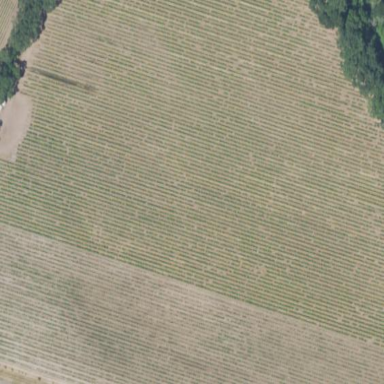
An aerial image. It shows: Vineyard growing grapes.